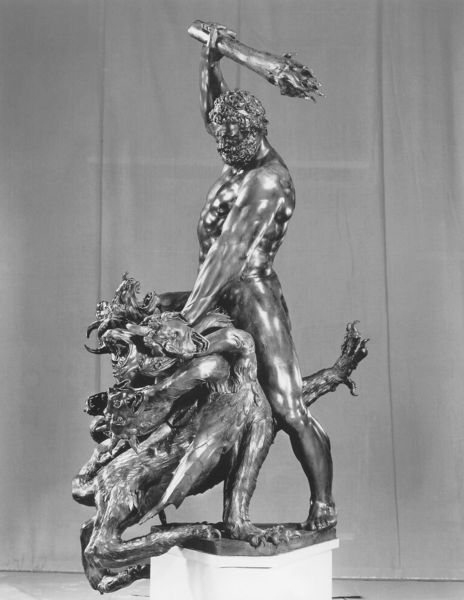
Titel: Herkules - Hydra - Gruppe (Original)
Künstler: Adriaen de Vries
Institution: Augsburg, Städtische Kunstsammlungen
Schlagwörter: feuer, gott, kampf, mann, nackt, weiß, grau, marmor, schwarz, bart, wand, mensch, silber, sockel, stein, figur, haare, skulptur, statue, krieg, kraft, muskeln, metall, bronze, plastik, foto, schwarzweiß, krallen, dämon, kunst, mythologie, zähne, handwerk, hammer, muskel, teufel, zeus, fabelwesen, töten, guss, ausholen, herkules, keule, schlagen, fackel, drachen, drache, monster, biest, prometheus, packen, kmpf, +muskel, kampf fackel drache skulptur bronze, erzwingen